Question: I am creating images in which when scrolled up, the image should get enlarged and remaining images should get smaller. Similarly when second image pushed up, it should enlarge and show. I used accordion type but nothing works. I searched but couldn't find.
In IPhone, it has features but I couldn't find how to create for android. This is for

same effect to be implemented in android.
I used <URL> with hide and show of layouts to open where image been placed inside the layout. But that also didn't work.
'''
if(openLayout == panel1){
panel1.startAnimation(new ScaleAnimToHide(1.0f, 1.0f, 1.0f, 0.0f, 200, panel1, true));
}
'''
Can someone help me to solve this issue?
Thanks in advance!!
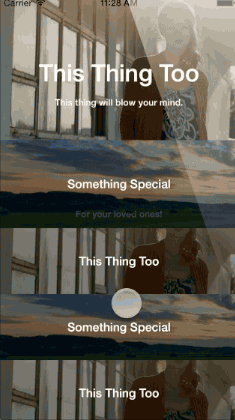
Answer: I have created a basic custom view which replicates this behaviour, it's not completely the same but I think it's close enough for now, if it needs to be exactly the same this can be quickly achieved by modifying the 'updateChildViews()' method. I wrote this class in 20 minutes so it's far from perfect, for a production ready solution some additional work has to be done. Generally this solution works with all kinds of child views, but to replicate the exact behaviour use an ImageView as background for your child views and set this property on the ImageViews:
'''
android:scaleType="centerCrop"
'''
Problems I see with my solution in it's current state:
- - -
Anyway that's how it looks so far:

Here is the source code:
'''
import android.content.Context;
import android.util.AttributeSet;
import android.util.Log;
import android.view.MotionEvent;
import android.view.View;
import android.widget.LinearLayout;
public class Accordion extends LinearLayout {
private static final String LOG_TAG = Accordion.class.getSimpleName();
private double scrollProgress = 0.0;
private double topViewScaleFactor = 2.0;
private double collapsedViewHeight = 200.0;
private double expandedViewHeight = 700.0;
private double scrollProgressPerView = expandedViewHeight;
private final ScrollTouchListener touchListener = new ScrollTouchListener() {
@Override
protected void onScroll(float x, float y) {
scrollProgress += y;
if(scrollProgress < 0.0) {
scrollProgress = 0.0;
}
int viewCount = getChildCount();
double maxScrollProgress = (viewCount - 1) * scrollProgressPerView + 1;
if(scrollProgress > maxScrollProgress) {
scrollProgress = maxScrollProgress;
}
Log.i(LOG_TAG, String.format("Scroll Progress: %f", scrollProgress));
updateChildViews();
}
};
public Accordion(Context context) {
super(context);
this.setOnTouchListener(this.touchListener);
}
public Accordion(Context context, AttributeSet attrs) {
super(context, attrs);
this.setOnTouchListener(this.touchListener);
}
public Accordion(Context context, AttributeSet attrs, int defStyle) {
super(context, attrs, defStyle);
this.setOnTouchListener(this.touchListener);
}
@Override
protected void onSizeChanged(int w, int h, int oldw, int oldh) {
super.onSizeChanged(w, h, oldw, oldh);
updateChildViews();
}
private void updateChildViews() {
int viewCount = getChildCount();
double progress = scrollProgress;
double overflow = 0;
for(int i = 0; i < viewCount; i++) {
View child = getChildAt(i);
if(child != null) {
if(progress >= scrollProgressPerView) {
progress -= scrollProgressPerView;
child.setVisibility(View.GONE);
setChildHeight(child, 0);
} else if (progress > 0) {
setChildHeight(child, expandedViewHeight - progress);
overflow = progress;
child.setVisibility(View.VISIBLE);
progress = 0;
} else {
if(overflow > 0) {
double height = collapsedViewHeight + overflow;
if(height > expandedViewHeight) {
height = expandedViewHeight;
}
setChildHeight(child, height);
overflow = 0;
} else {
setChildHeight(child, i > 0 ? collapsedViewHeight : expandedViewHeight);
}
child.setVisibility(View.VISIBLE);
}
}
}
}
private void setChildHeight(View child, double height) {
child.setLayoutParams(new LinearLayout.LayoutParams(LayoutParams.MATCH_PARENT, (int)height));
}
private static abstract class ScrollTouchListener implements OnTouchListener {
private static final String LOG_TAG = ScrollTouchListener.class.getSimpleName();
private boolean scrolling = false;
private float x = 0;
private float y = 0;
@Override
public boolean onTouch(View view, MotionEvent event) {
switch (event.getAction()) {
case MotionEvent.ACTION_DOWN:
x = event.getX();
y = event.getY();
scrolling = true;
return true;
case MotionEvent.ACTION_UP:
scrolling = false;
return true;
case MotionEvent.ACTION_MOVE:
if (scrolling) {
float newX = event.getX();
float newY = event.getY();
float difX = x - newX;
float difY = y - newY;
onScroll(difX, difY);
x = newX;
y = newY;
}
return true;
default:
return false;
}
}
protected abstract void onScroll(float x, float y);
}
}
'''
To use it just put it in a layout like this:
'''
<at.test.app.Accordion xmlns:android="http://schemas.android.com/apk/res/android"
android:layout_width="match_parent"
android:layout_height="match_parent"
android:orientation="vertical">
<ImageView android:layout_width="match_parent"
android:layout_height="wrap_content"
android:scaleType="centerCrop"
android:src="@drawable/alpen"/>
<ImageView android:layout_width="match_parent"
android:layout_height="wrap_content"
android:scaleType="centerCrop"
android:src="@drawable/alpen"/>
<ImageView android:layout_width="match_parent"
android:layout_height="wrap_content"
android:scaleType="centerCrop"
android:src="@drawable/alpen"/>
<ImageView android:layout_width="match_parent"
android:layout_height="wrap_content"
android:scaleType="centerCrop"
android:src="@drawable/alpen"/>
</at.test.app.Accordion>
'''
If you have any additional questions feel free to ask!